Field crop: tomato
Growth stage: 1
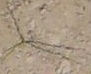
Species: cyperus